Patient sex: M
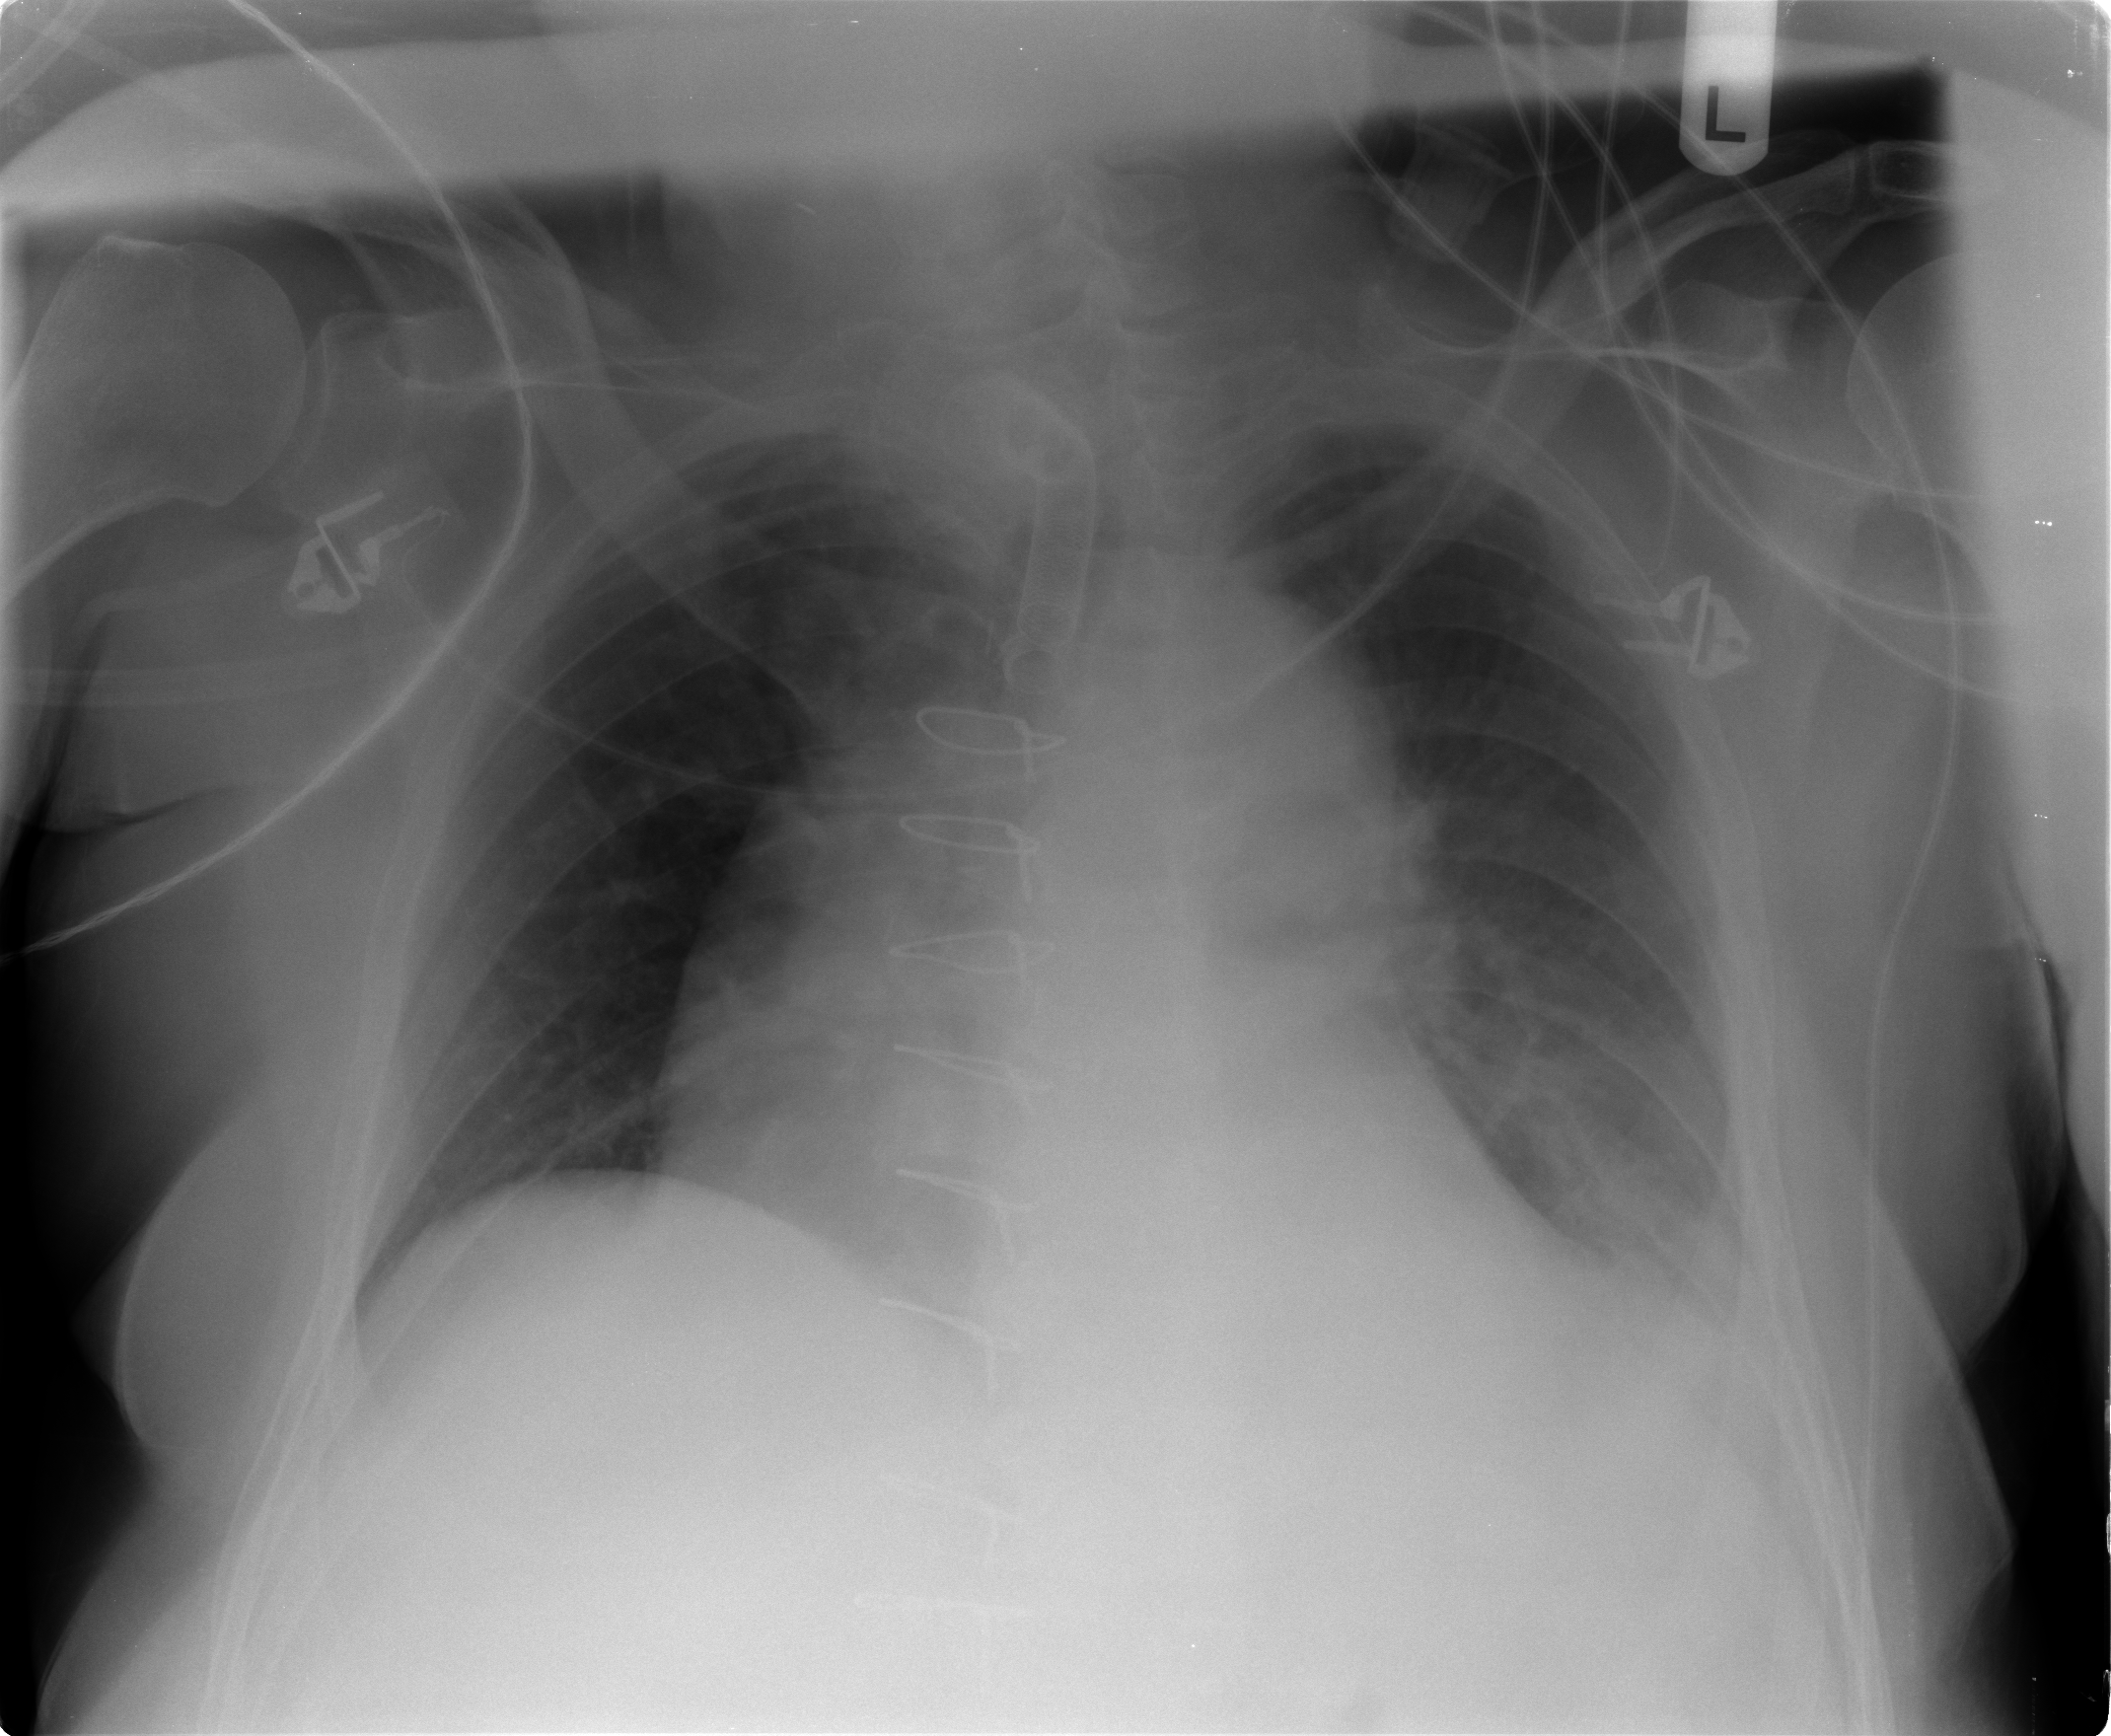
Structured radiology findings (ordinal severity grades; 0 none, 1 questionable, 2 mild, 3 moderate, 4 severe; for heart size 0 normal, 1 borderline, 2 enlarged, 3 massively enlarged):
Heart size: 2
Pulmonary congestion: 2
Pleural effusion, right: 0
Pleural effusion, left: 1
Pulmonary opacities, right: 0
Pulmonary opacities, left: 1
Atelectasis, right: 0
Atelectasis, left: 2